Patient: sex M, age 68
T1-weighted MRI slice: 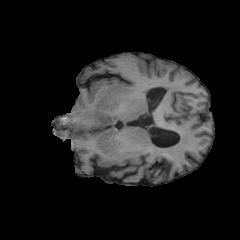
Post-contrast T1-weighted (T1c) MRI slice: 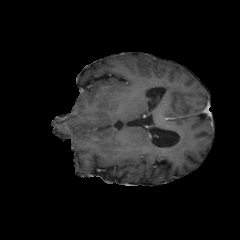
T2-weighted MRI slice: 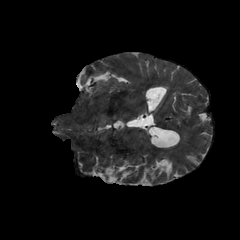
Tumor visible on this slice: no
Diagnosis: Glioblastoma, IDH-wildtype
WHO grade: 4